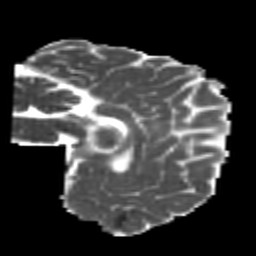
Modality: MD
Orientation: sagittal
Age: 24
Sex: male
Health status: healthy
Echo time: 0.074 s